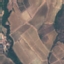
Land use / land cover class: PermanentCrop